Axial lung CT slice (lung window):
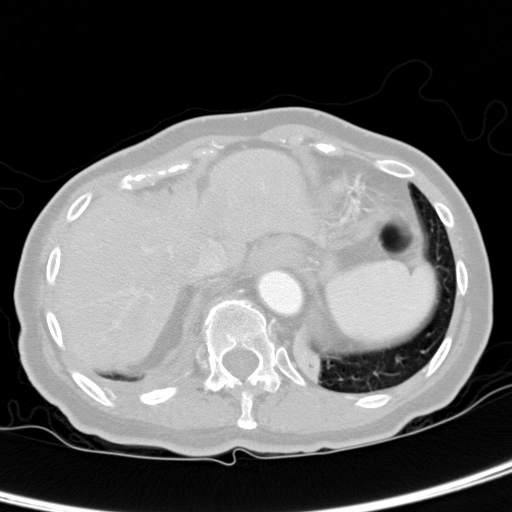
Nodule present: no